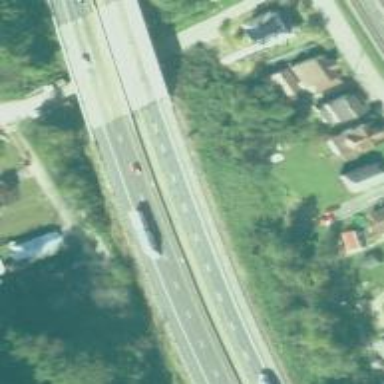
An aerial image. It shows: Motorway.